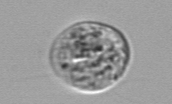
Label: Amoeba